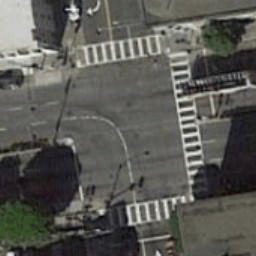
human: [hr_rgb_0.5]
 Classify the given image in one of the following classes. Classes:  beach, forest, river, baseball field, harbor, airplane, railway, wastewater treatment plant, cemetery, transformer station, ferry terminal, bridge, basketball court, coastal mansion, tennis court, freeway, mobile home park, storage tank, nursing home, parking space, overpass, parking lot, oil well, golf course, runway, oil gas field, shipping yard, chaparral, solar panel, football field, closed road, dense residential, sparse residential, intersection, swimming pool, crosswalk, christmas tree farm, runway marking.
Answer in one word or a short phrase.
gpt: crosswalk